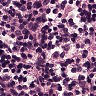
Metastatic tissue present: no